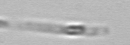
Label: Leptocylindrus